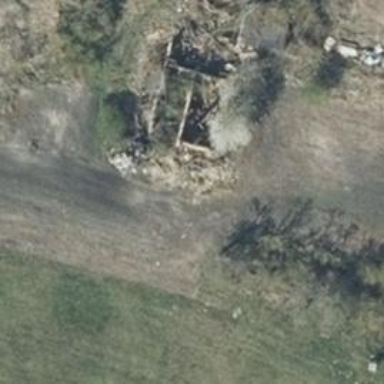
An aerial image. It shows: Ruins of building.